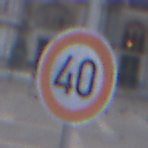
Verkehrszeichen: Geschwindigkeit40
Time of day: SunriseSunset
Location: Outdoor (Urban)
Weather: PartlyCloudy
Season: NotSpecified
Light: Natural